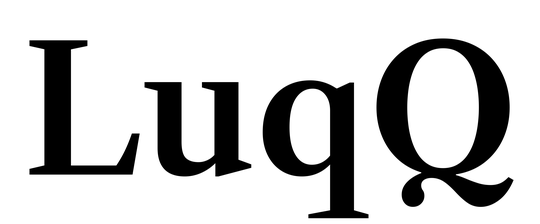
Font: LibreCaslonText_SemiBold